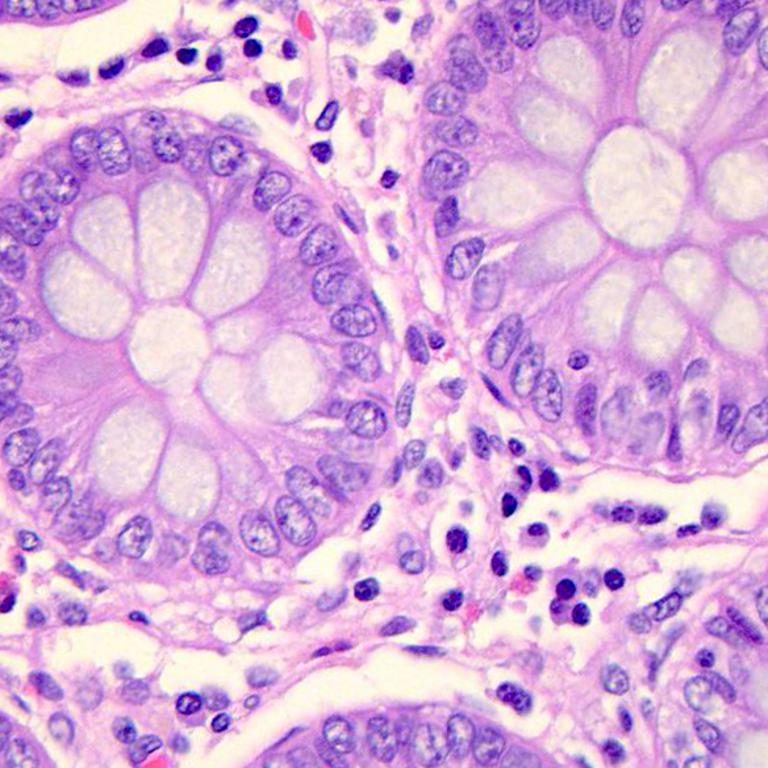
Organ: colon
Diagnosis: benign